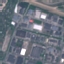
Land use / land cover class: Industrial